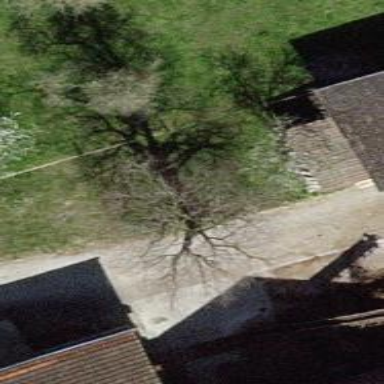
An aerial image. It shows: Single tag "natural: tree."